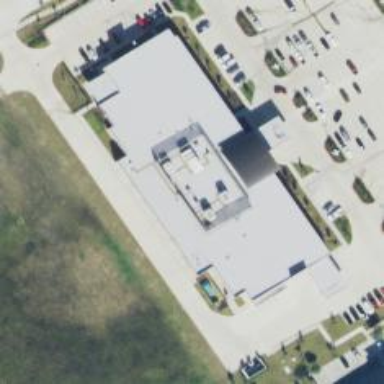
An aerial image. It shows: Retail building.